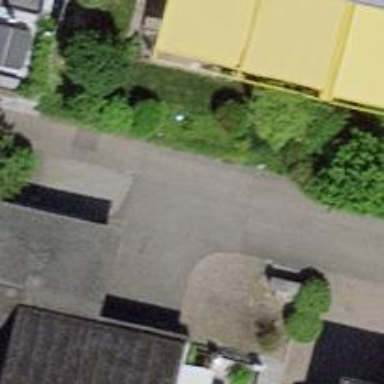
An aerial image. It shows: Residential road with asphalt surface and no sidewalk.